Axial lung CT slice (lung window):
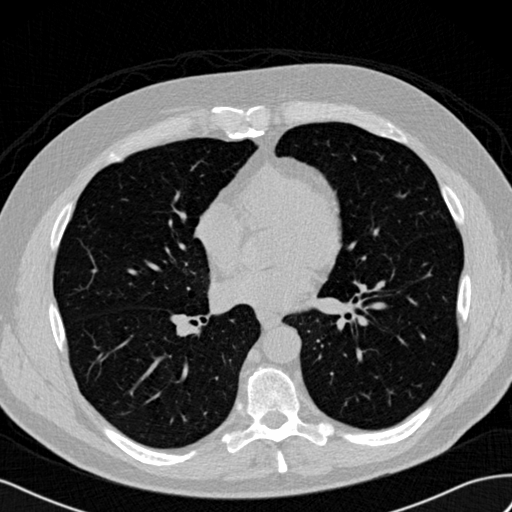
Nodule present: no